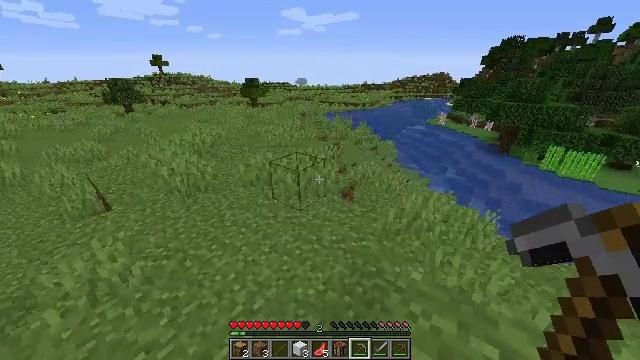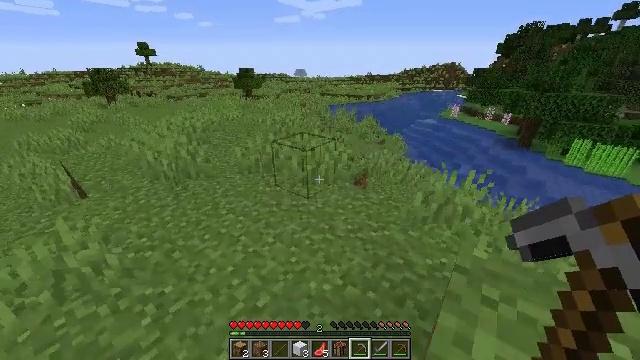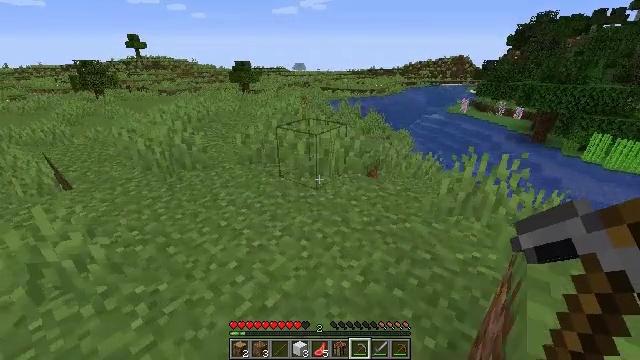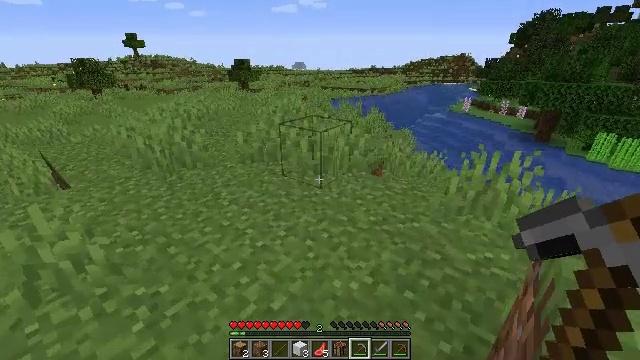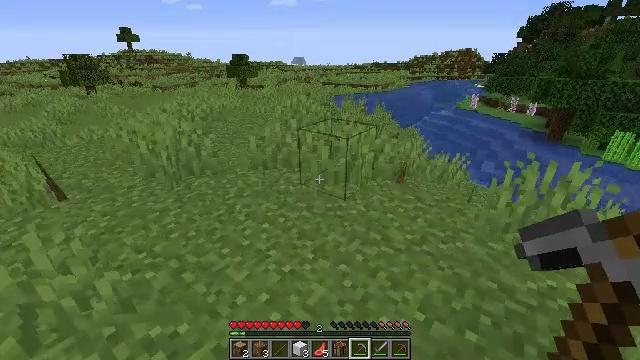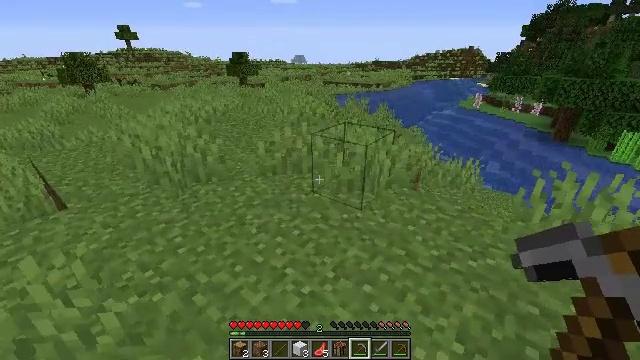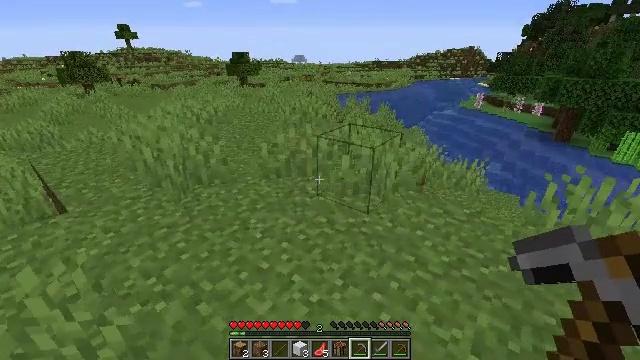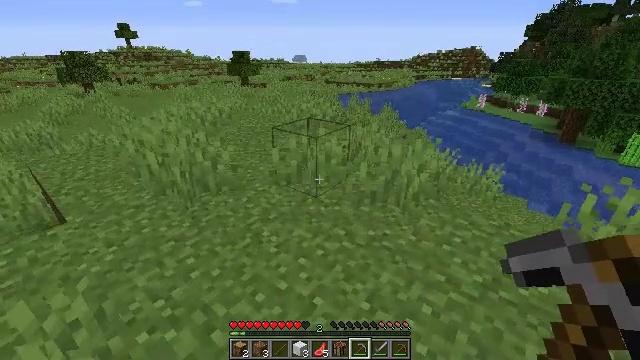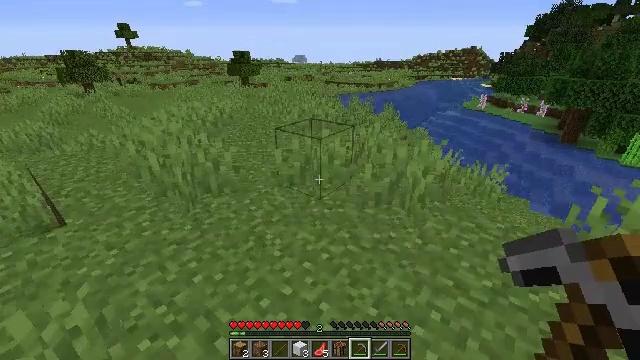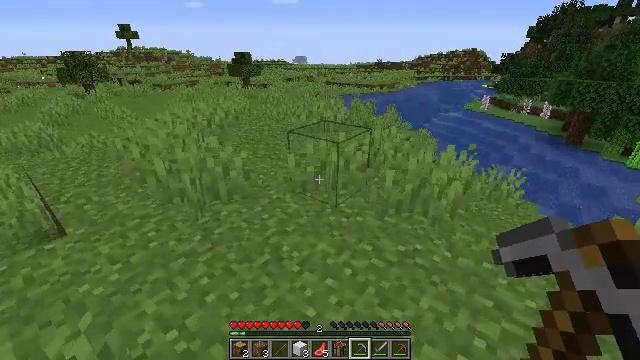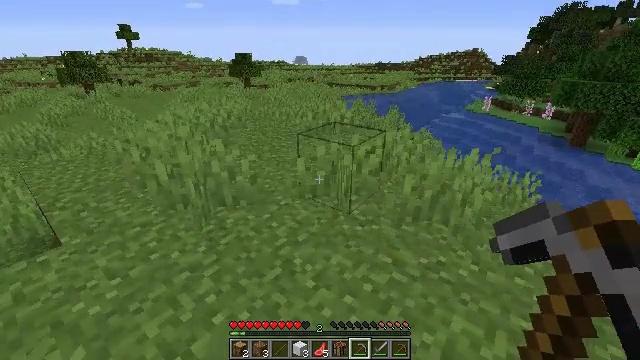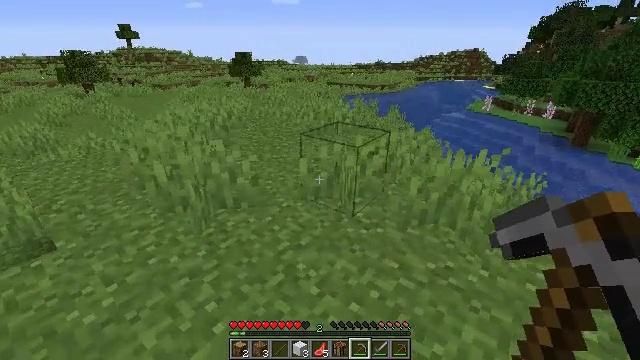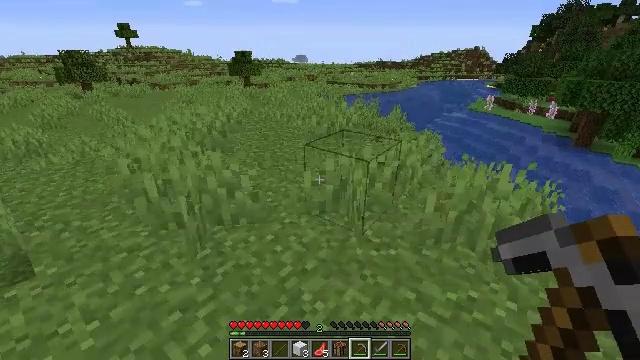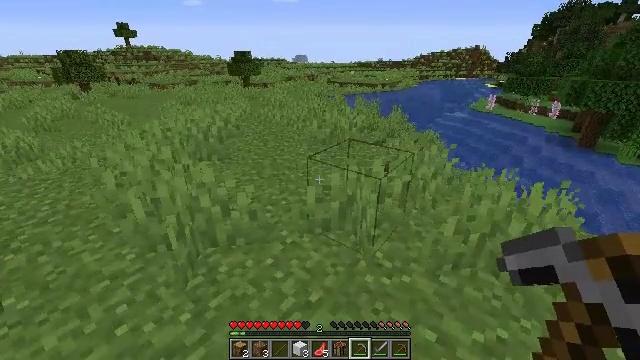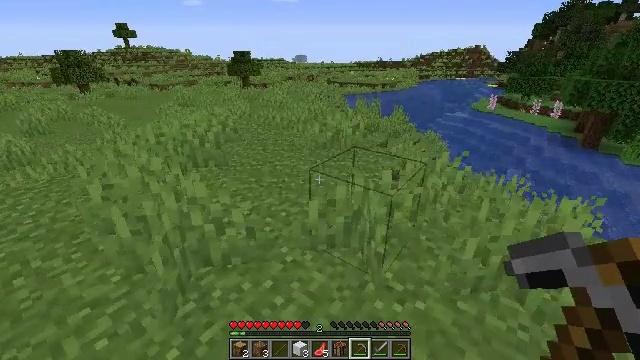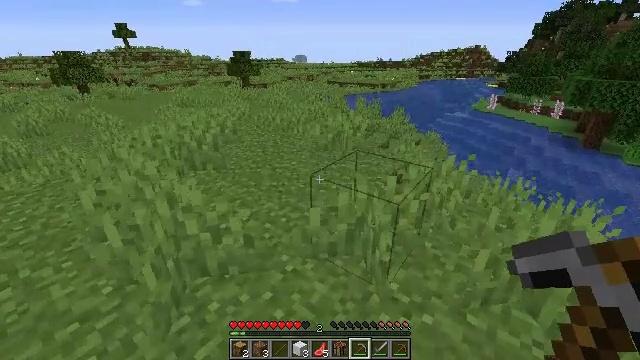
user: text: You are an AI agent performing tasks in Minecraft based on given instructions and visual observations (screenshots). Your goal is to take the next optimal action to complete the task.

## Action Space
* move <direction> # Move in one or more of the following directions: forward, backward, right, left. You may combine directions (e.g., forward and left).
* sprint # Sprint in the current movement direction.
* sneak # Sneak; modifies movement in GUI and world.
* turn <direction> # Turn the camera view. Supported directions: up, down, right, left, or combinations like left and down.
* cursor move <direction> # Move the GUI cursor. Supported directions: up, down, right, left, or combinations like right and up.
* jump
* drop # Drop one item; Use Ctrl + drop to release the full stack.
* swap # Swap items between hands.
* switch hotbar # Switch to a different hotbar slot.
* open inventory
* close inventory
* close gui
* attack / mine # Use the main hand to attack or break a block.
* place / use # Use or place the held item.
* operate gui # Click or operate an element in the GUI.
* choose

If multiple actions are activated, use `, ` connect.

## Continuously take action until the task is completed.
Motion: motion action
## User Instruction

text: Gather tall grass by hitting it.
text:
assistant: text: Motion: move forward and move left
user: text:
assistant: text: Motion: move forward and move left
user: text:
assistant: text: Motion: move forward and move left
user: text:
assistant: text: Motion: move forward and move left
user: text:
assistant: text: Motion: move forward and move left
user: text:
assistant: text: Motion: move forward and move left
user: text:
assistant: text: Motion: move forward and move left
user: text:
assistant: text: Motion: move forward and move left
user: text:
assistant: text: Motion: move forward and move left
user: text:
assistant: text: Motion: move forward
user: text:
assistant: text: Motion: move forward
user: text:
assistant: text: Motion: move forward
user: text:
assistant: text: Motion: move forward
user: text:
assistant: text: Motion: move forward
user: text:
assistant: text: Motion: move forward
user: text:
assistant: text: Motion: move forward
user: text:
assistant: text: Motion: move forward
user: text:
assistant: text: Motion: move forward
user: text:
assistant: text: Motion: move forward
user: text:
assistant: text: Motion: move forward
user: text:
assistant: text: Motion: move forward
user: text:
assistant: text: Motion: move forward
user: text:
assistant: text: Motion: move forward
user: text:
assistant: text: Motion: move forward and move left
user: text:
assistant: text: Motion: move forward and move left
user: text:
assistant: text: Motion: move forward and move left, turn right
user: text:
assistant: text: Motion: move forward and move left
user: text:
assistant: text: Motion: move forward and move left
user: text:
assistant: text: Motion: move forward and move left
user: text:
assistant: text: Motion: move forward and move left